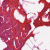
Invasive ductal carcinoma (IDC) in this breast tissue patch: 0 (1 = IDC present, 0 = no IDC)